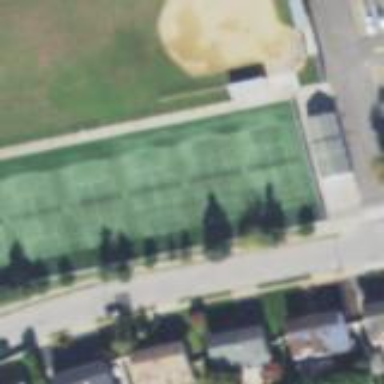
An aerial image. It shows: Tennis court on the leisure land pitch.